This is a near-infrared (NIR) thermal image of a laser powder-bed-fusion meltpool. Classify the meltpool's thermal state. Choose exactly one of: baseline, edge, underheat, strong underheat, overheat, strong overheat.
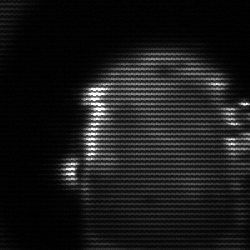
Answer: baseline